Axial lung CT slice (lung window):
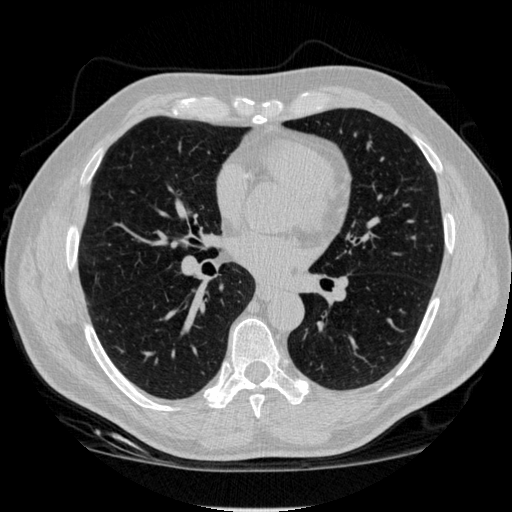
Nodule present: no